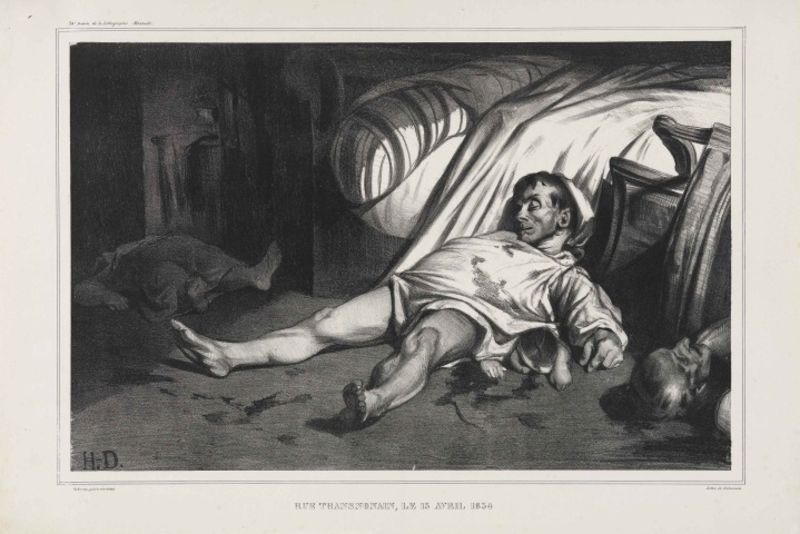
Titel: Rue Transnonain, le 15 avril 1834
Künstler: Honoré Daumier
Standort: Karlsruhe
Institution: Staatliche Kunsthalle Karlsruhe
Schlagwörter: chair, hands, hat, men, people, pillow, pillows, white, black, face, gray, grey, nose, old, painting, room, woman, bed, blanket, gown, print, rug, sheets, two, floor, hand, man, naked, girl, head, death, child, feet, drawing, paper, black and white, shadow, mouth, daumier, line, sketch, old man, dead, died, person, human, arms, clothes, family, ground, foot, pencil, legs, war, bare, shading, stripes, asleep, lying, sleep, sleeping, paint, drunk, humans, shirt, kid, poor, bodies, text, dirty, knee, leg, murder, blak, blood, fallen, ugly, infant, fat, stretched, down, messy, toe, toes, stains, nightgown, nightcap, matras, covers, vomit, april, overturned, h.d., cot, bedsheet, nightshirt, man lying, matrs, 1859, dead child, homicide, murdered, crushed, pillos, avril, crushing, inebriated, deaed, two perons, uncounscious, sleaping, fallen man